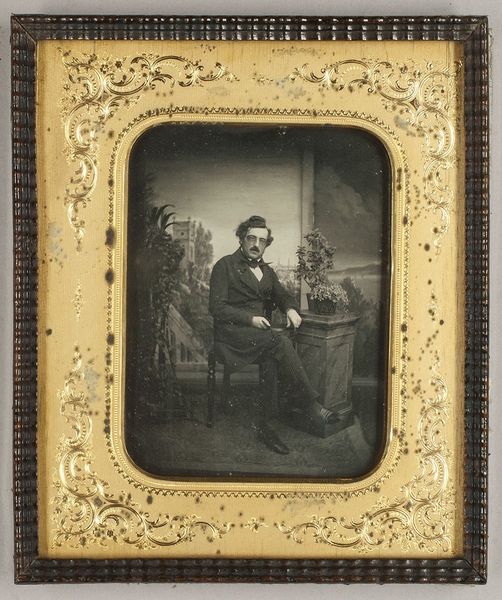
Titel: Carl Ferdinand Stelzner in seinem Atelier
Künstler: Carl Ferdinand Stelzner
Standort: Hamburg
Institution: Museum für Kunst und Gewerbe Hamburg
Schlagwörter: mann, portrait, figur, person, atelier, foto, fotografie, photographie, selbstbildnis, photo, selbstportrait, werkstatt, lichtbild, fotograf, daguerreotypie, atelierfotografie, studiofotografie, historische, atelierphotographie, bildwerke, angewandte und bildende kunst, hessische systematik, künstler, selbstporträt, porträt, persönlichkeit, porträtfotografie, porträtphotographie, daguerreotypist